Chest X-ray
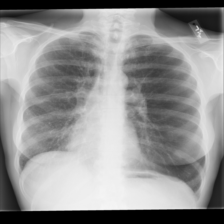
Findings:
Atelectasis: negative
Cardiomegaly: negative
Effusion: negative
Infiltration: negative
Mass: negative
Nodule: negative
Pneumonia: negative
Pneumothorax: negative
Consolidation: negative
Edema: negative
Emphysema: positive
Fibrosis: negative
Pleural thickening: negative
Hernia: negative